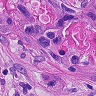
Metastatic tissue present: yes